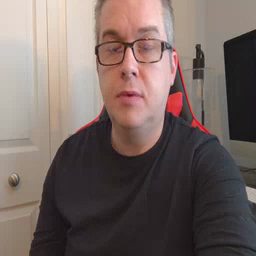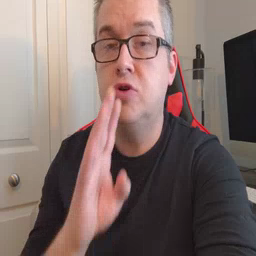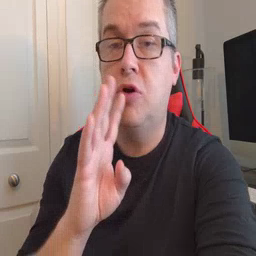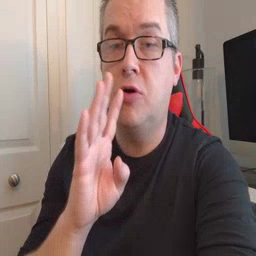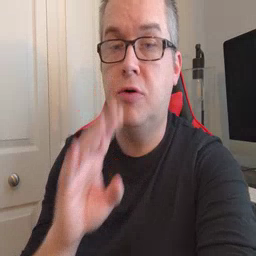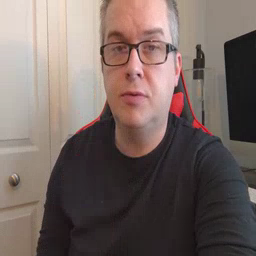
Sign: talk